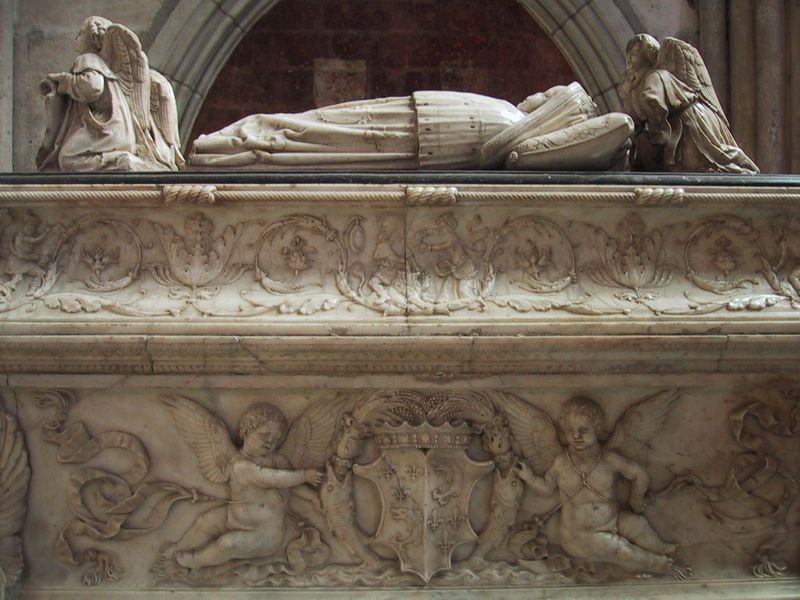
Titel: Grab der Kinder von Anne de Bretagne und Charles VIII.
Künstler: Girolamo da Fiesole
Standort: Tours, Kathedrale St. Gatien (EU - F)
Schlagwörter: frau, marmor, ornament, knoten, kirche, kind, krone, engel, statue, relief, baby, kissen, seil, altar, wappen, bahre, grab, bänder, king, sarkophag, flgel